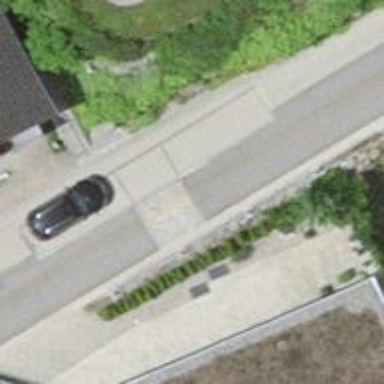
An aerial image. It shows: Asphalt road in residential area.